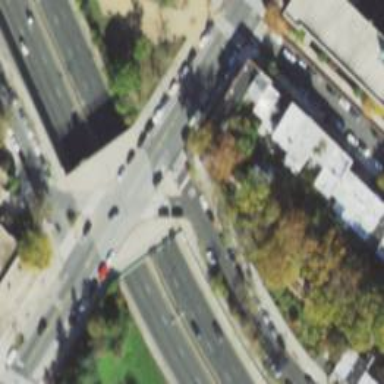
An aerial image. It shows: Footway that serves as traffic island.